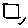
Label: square